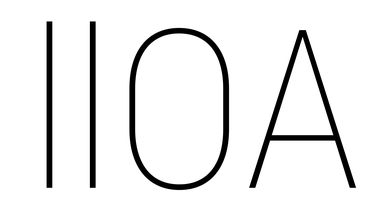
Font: Roboto_Condensed_Thin